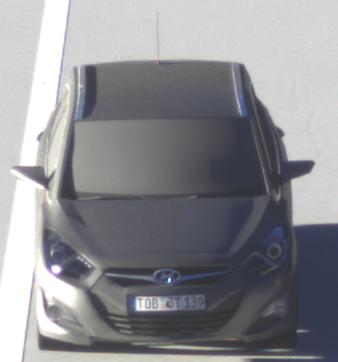
Make: Hyundai
Model: i40 Kombi 1.6 GDI
Detailed model: i40 (VF) Kombi
Model produced from: 2012/08
Model produced until: 2013/09
Doors: 5
Color: gray
Road condition: dry road
Daytime: sunrise or sunset
Contrast: high contrast